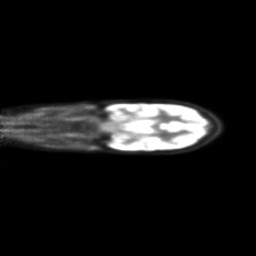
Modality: PET
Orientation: coronal
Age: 24
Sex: female
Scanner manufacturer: siemens